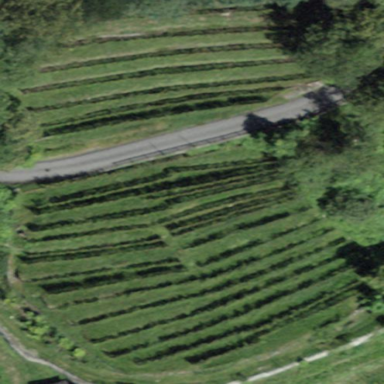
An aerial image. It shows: Vineyard.